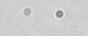
Label: camera_spot